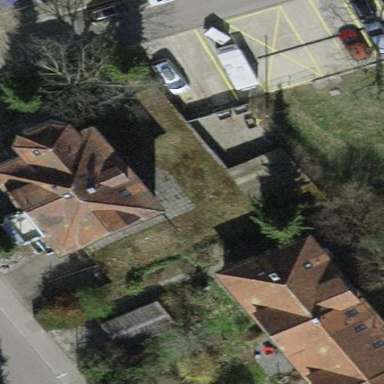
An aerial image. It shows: Building with tiled roof.